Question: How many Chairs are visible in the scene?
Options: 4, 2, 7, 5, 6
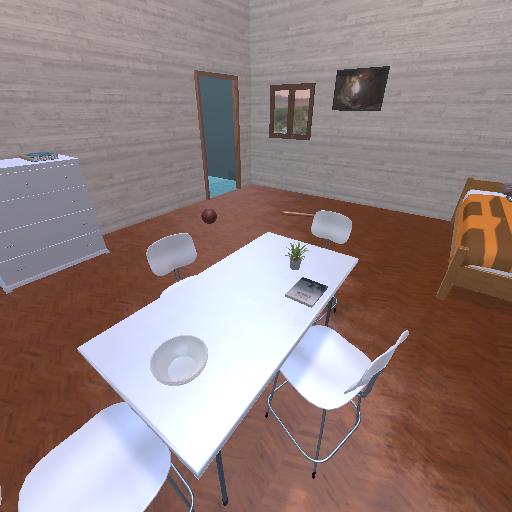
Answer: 4